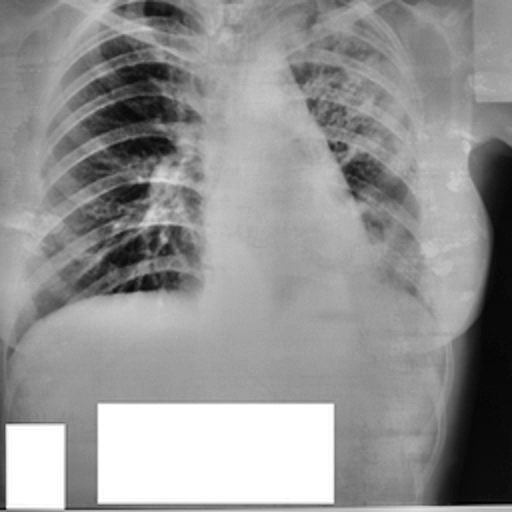
Finding: TUBERCULOSIS